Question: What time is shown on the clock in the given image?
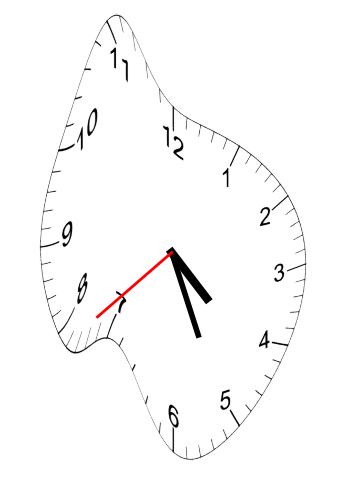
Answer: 04:25:38